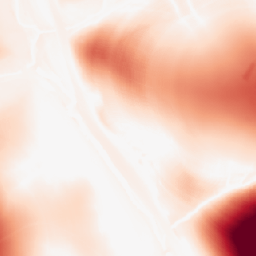
Category: morphological
Decomposition family: morphological
Decomposition parameters: operation: opening
size: 100
Upsampling method: nearest
Upsampling parameters: scale: 4
Upsampling scale: 4